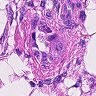
Metastatic tissue present: yes